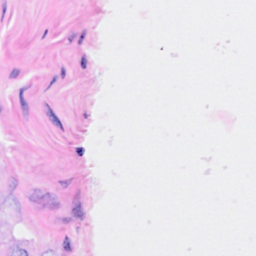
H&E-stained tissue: Breast